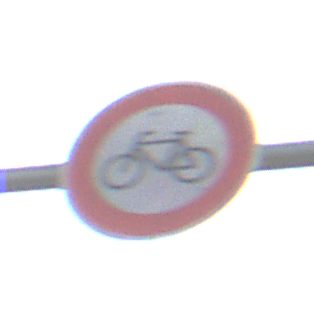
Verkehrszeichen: VerbotRadverkehr
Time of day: MorningAfternoon
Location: Outdoor (Nature)
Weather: PartlyCloudy
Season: NotSpecified
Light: Natural